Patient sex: M
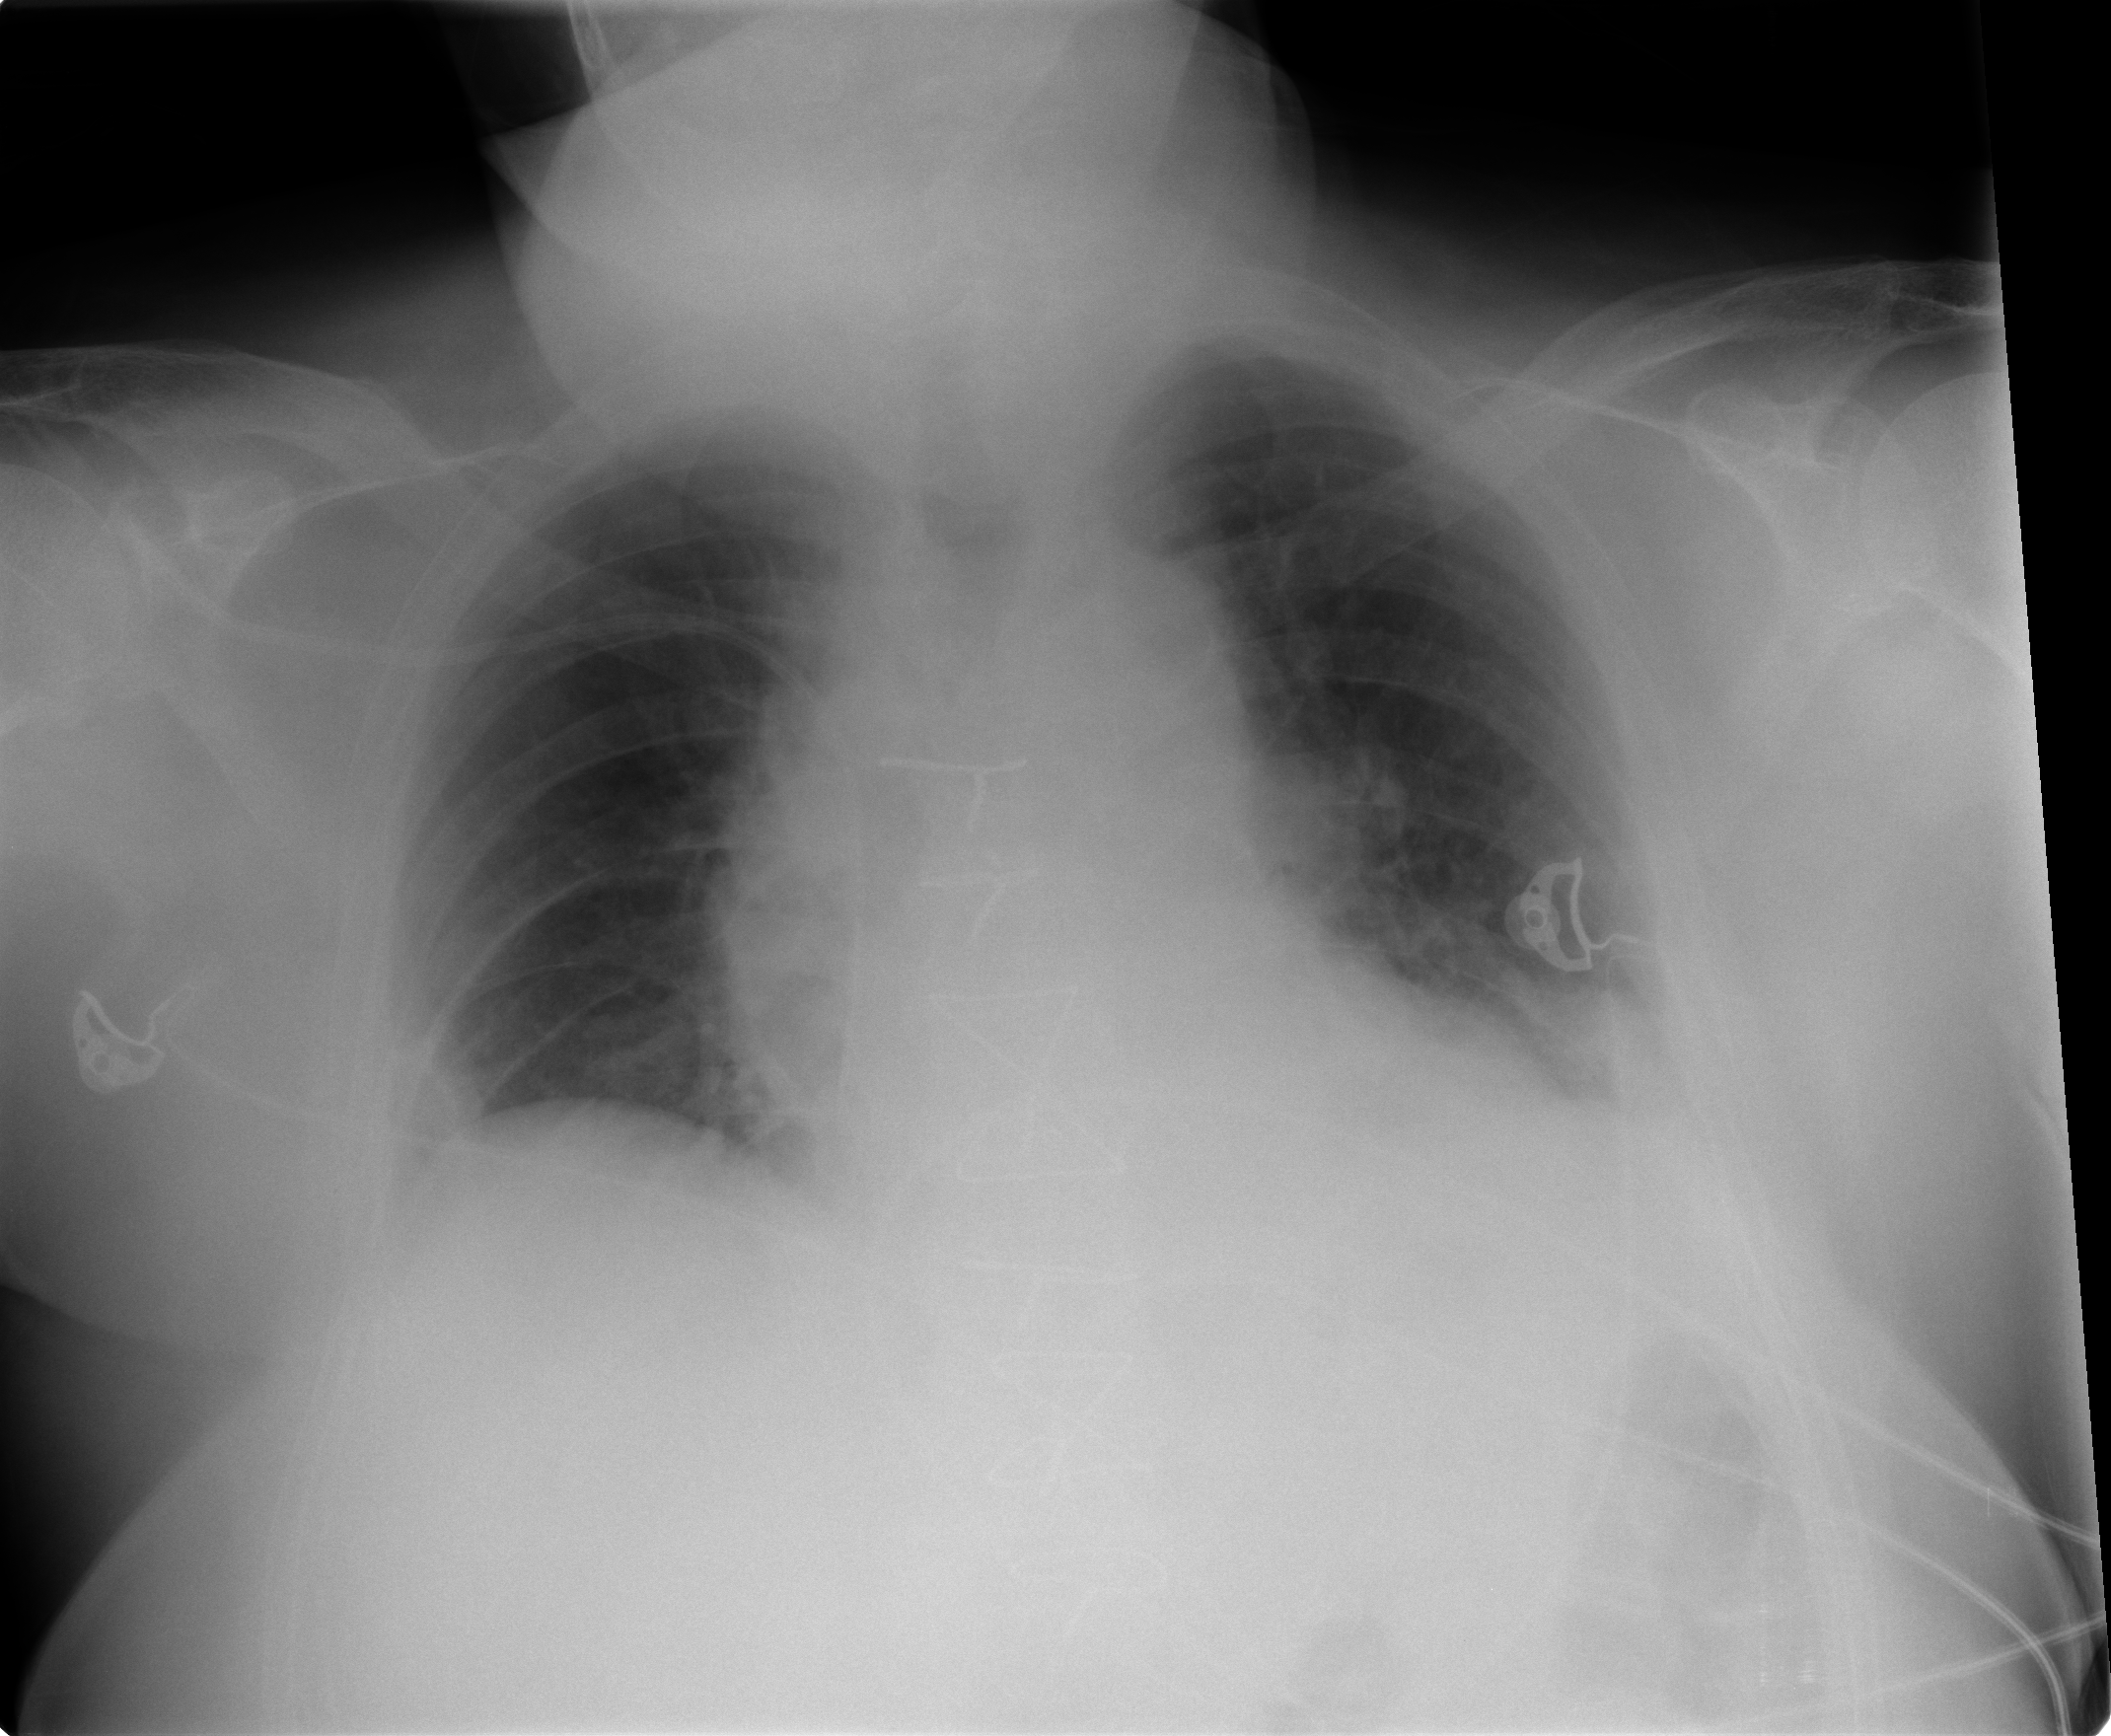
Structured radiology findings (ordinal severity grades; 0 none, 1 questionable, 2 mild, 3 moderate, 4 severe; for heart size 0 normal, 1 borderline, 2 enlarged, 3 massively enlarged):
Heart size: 1
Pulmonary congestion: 2
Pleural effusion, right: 0
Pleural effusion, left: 2
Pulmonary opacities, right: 0
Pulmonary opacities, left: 0
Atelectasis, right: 2
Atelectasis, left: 2